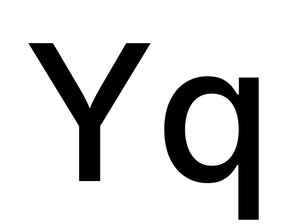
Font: Inter_Medium